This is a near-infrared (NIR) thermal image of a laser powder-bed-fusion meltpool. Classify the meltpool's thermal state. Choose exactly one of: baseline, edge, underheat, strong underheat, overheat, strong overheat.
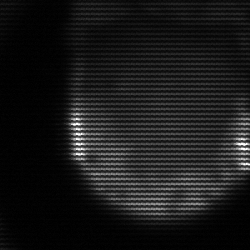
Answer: edge